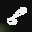
Label: 8